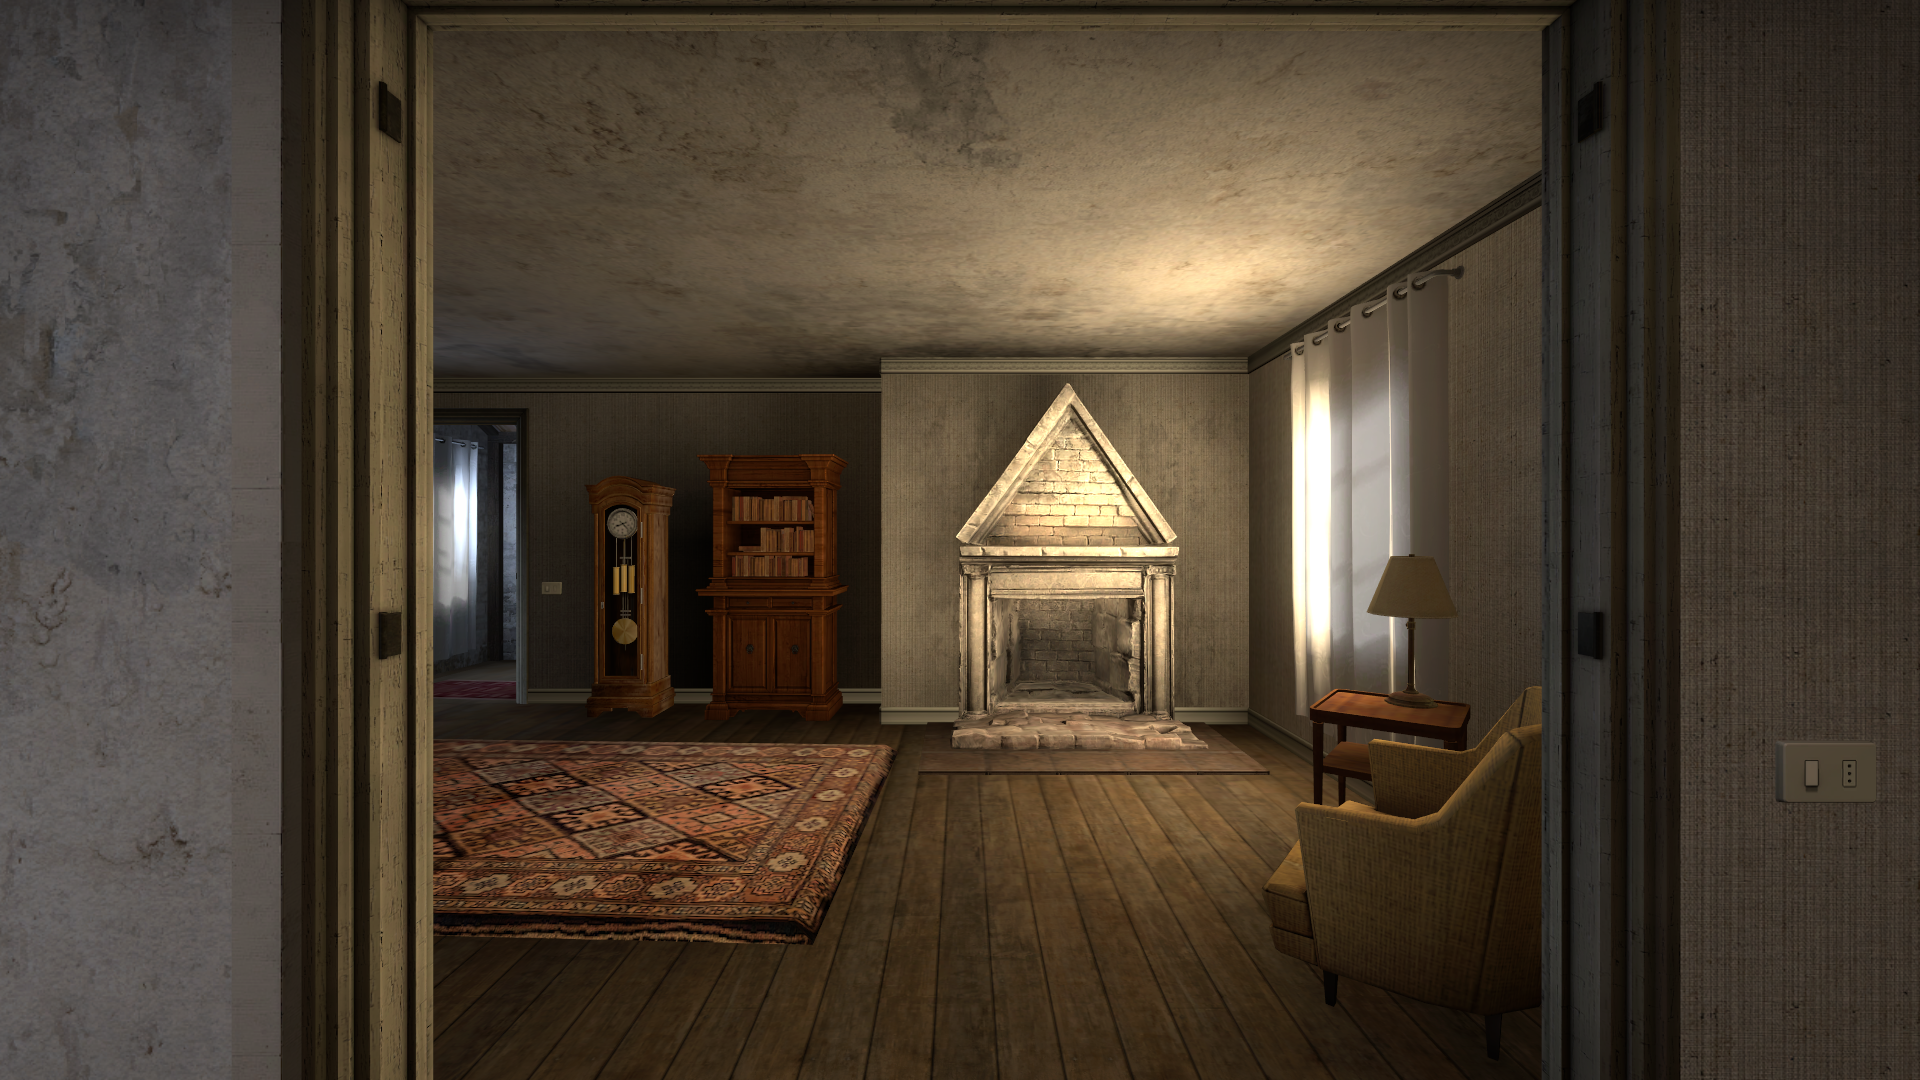
Map: de_inferno